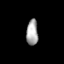
Tissue: prostate
Cell type: Fibroblasts
Senescence score: 0.7381
Nuclear area (px): 293
Mean DAPI intensity: 167.628